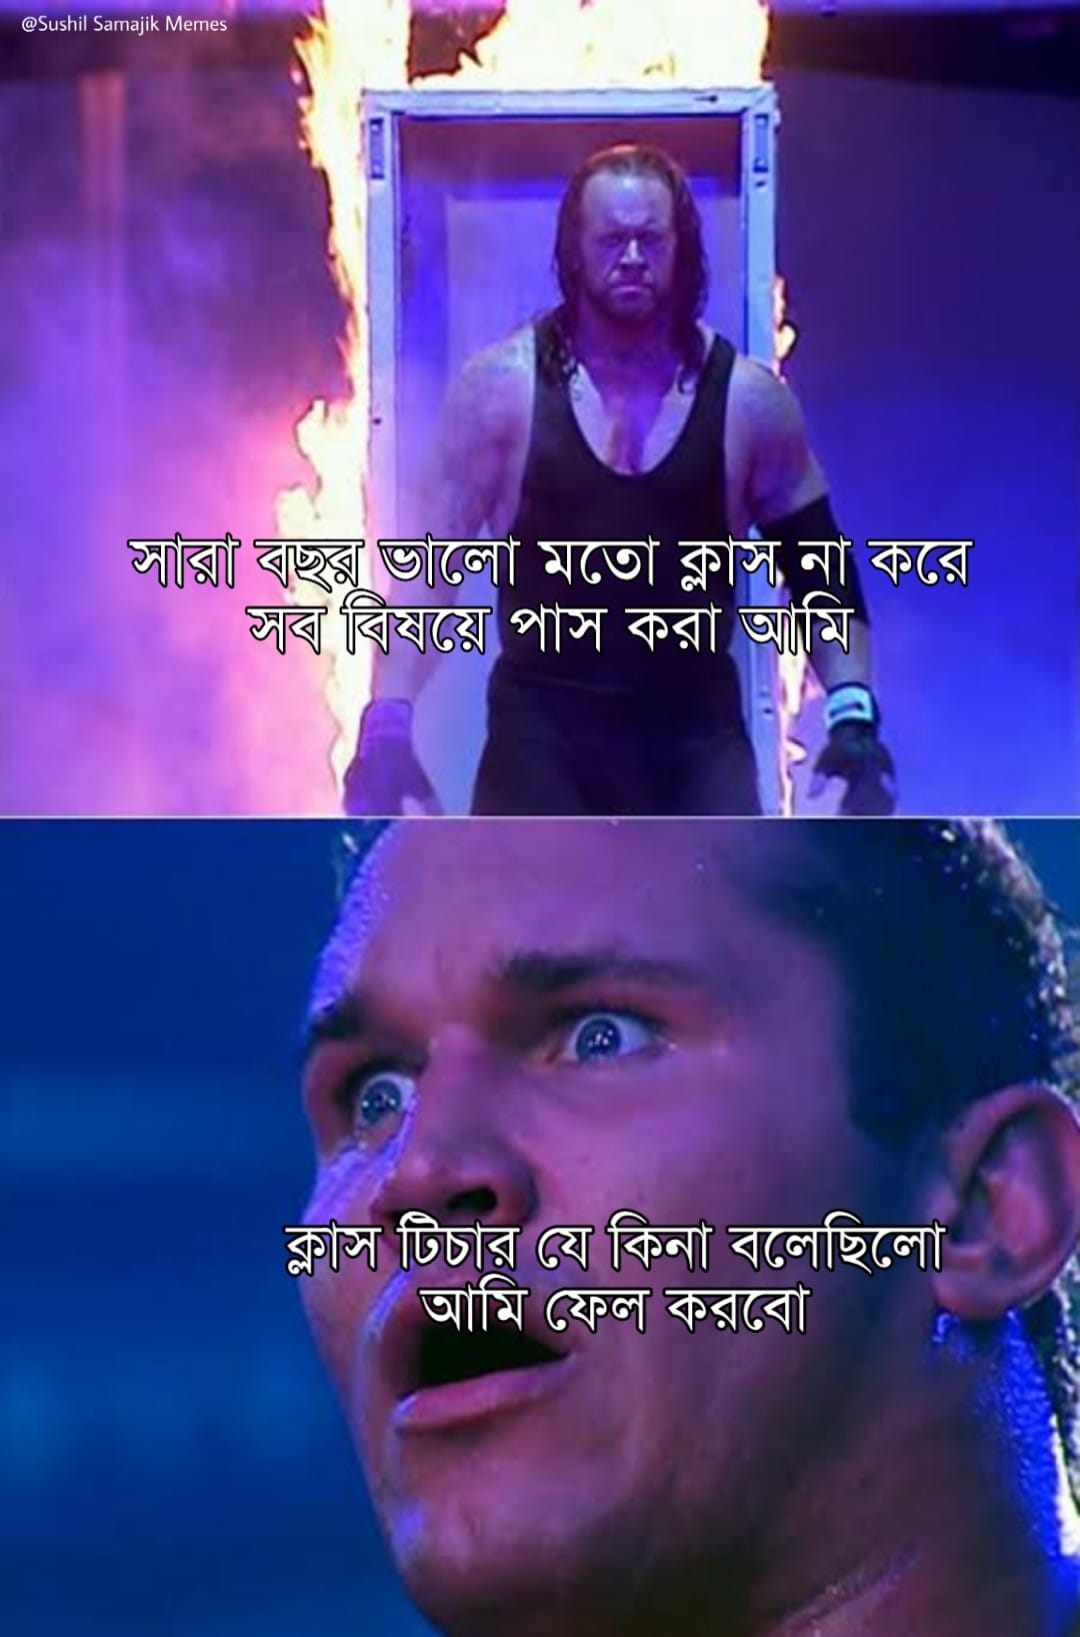
Caption: সারা বছর ভালো মতো ক্লাস না করে সব বিষয়ে পাস করা আমি     ক্লাস টিচার যে কিনা বলেছিলো আমি ফেল করবো
Label: non-hate